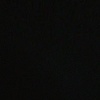
Label: space